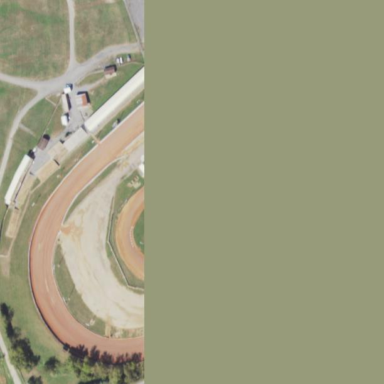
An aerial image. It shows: Raceway for motor sports.